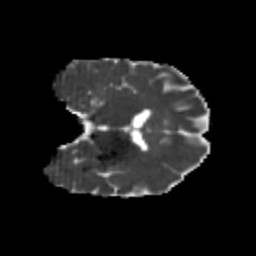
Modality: MD
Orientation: coronal
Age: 21
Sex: male
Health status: healthy
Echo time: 0.074 s